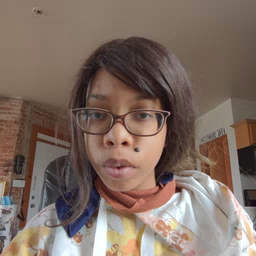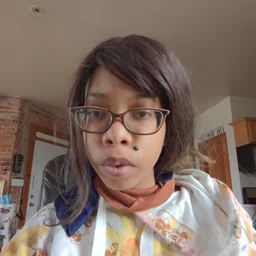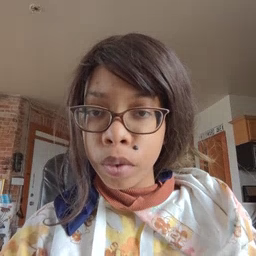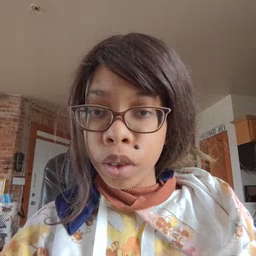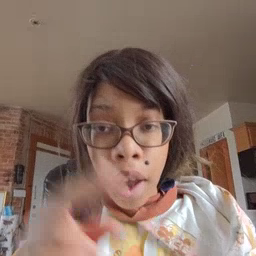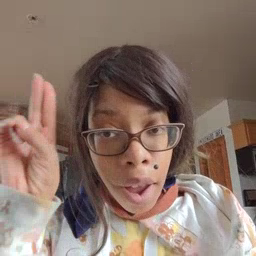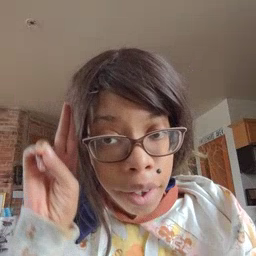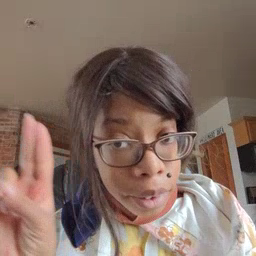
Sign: uncle